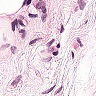
Metastatic tissue present: yes